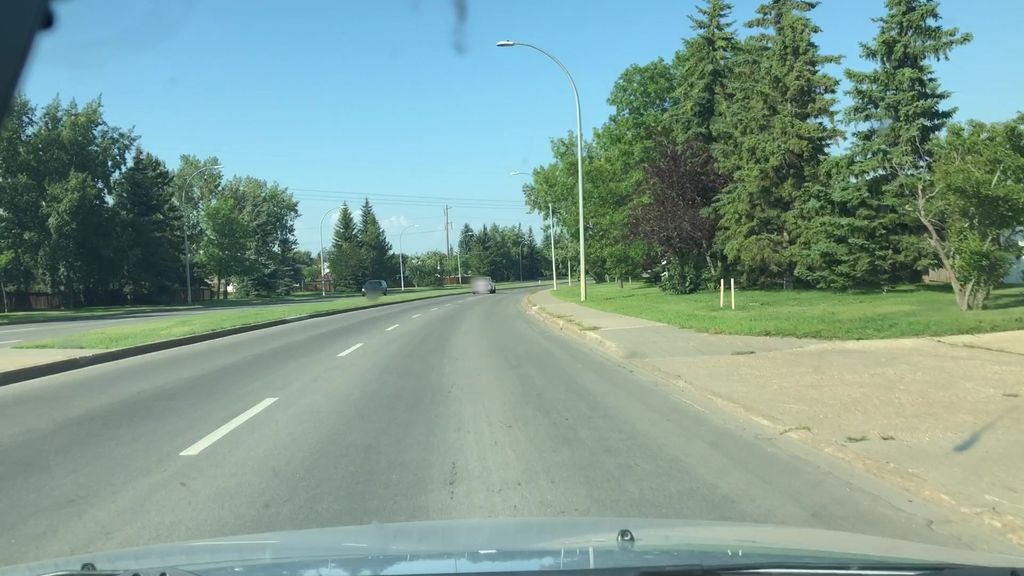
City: edmonton